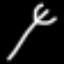
Label: fork